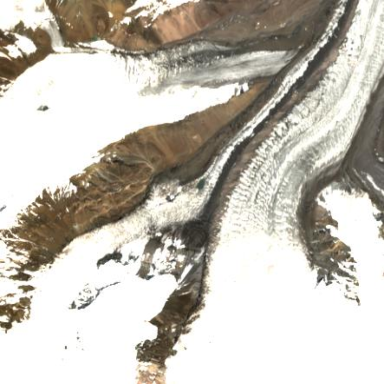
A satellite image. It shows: Majestic glacier in the distance.